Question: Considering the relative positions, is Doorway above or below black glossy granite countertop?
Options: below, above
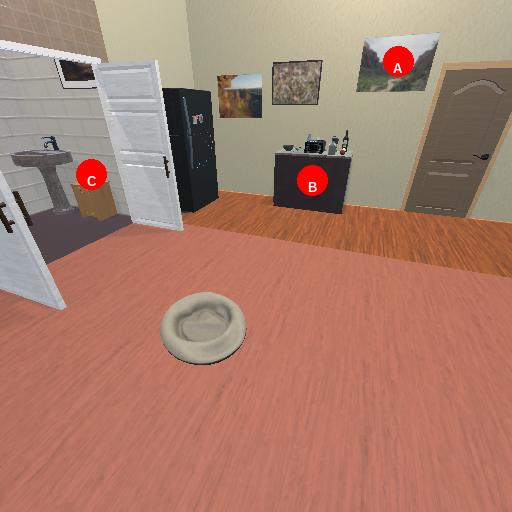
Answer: below